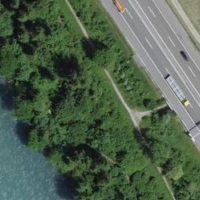
EUNIS habitat code: 57
Species observed at this site:
Milvus milvus